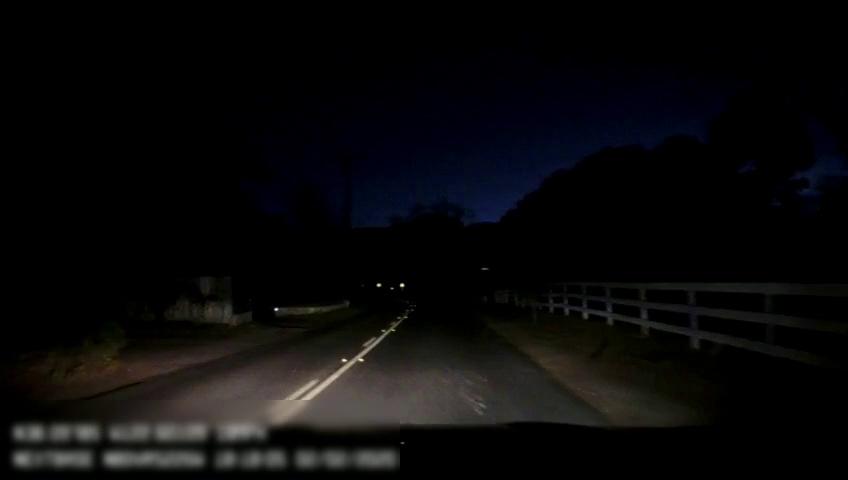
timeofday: Night
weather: Other
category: Drivable Space
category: Lanes | Current Lane